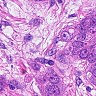
Metastatic tissue present: yes